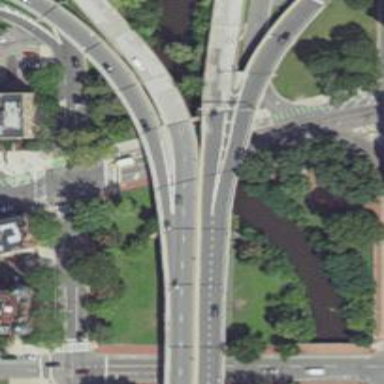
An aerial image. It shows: Bridge for trunk highway with expressway access.